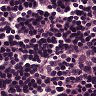
Metastatic tissue present: no